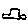
Label: car